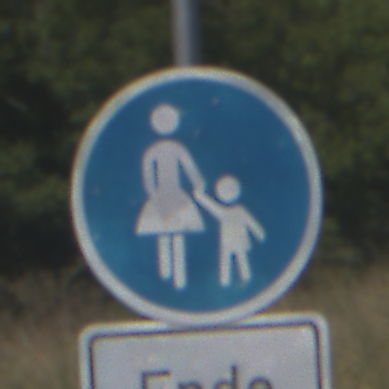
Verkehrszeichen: Gehweg
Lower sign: HinweisDurchVerbaleAngabe2
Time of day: Midday
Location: Outdoor (Nature)
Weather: Clear
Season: NotSpecified
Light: Natural